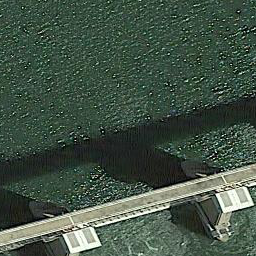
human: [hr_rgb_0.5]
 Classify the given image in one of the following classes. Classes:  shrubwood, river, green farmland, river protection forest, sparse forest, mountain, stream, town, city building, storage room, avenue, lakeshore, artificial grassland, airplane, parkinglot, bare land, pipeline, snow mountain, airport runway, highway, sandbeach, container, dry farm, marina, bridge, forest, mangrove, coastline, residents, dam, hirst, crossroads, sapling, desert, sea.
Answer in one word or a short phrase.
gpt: dam